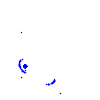
Particle: pion